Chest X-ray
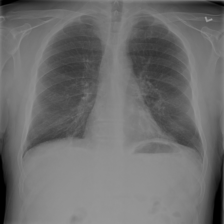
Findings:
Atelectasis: positive
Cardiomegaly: negative
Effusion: negative
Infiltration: negative
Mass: negative
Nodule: positive
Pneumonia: negative
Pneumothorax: negative
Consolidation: negative
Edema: negative
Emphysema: negative
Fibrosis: negative
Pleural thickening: negative
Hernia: negative